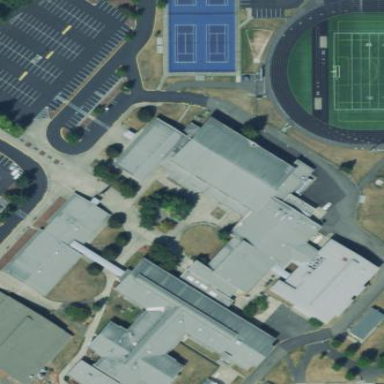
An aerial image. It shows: School building.